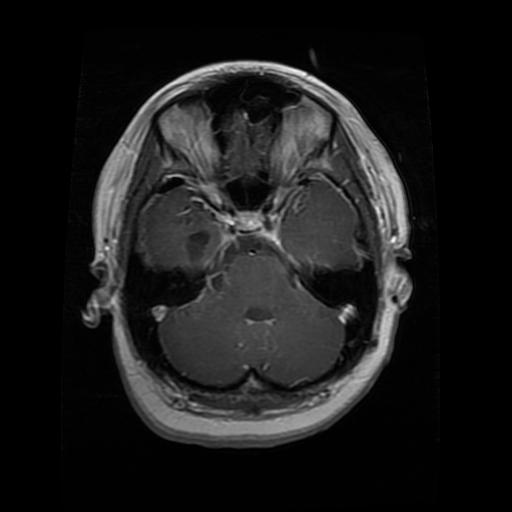
Label: glioma